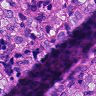
Metastatic tissue present: yes